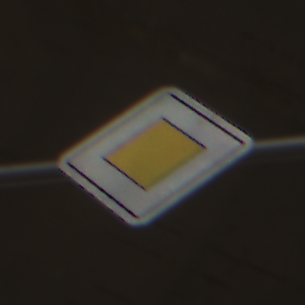
Verkehrszeichen: Vorfahrtsstrasse
Umgebung: Roofed, Suburban
Tageszeit: SunriseSunset
Wetter: Clear
Licht: Natural
Jahreszeit: NotSpecified
Kontrast: MediumContrast